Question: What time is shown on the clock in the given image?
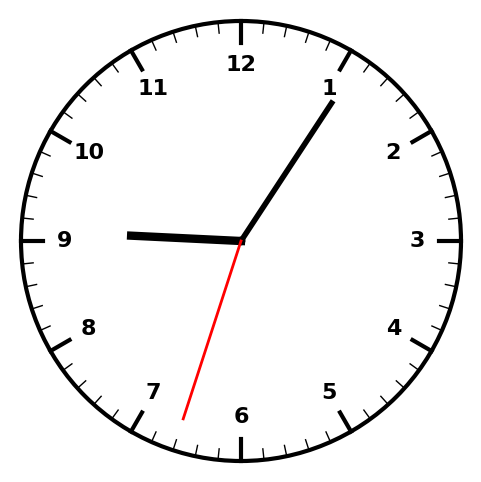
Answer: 09:05:33